Question: I'm a beginner in python and I'm having a problem in this program:
Here's the NodeList first:
'''
class Node:
def __init__(self,initdata):
self.data = initdata
self.next = None
def getData(self):
return self.data
def getNext(self):
return self.next
def setData(self,newdata):
self.data = newdata
def setNext(self,newnext):
self.next = newnext
'''
My problem is in this program: (The print)
'''
from NodeList import Node
class StackLL:
def __init__(self):
self.head = None
def pushSLL(self,item):
temp = Node(str(item))
temp.setNext(self.head)
self.head = temp
node = self.head
print(chr(0x2510)+(chr(0x0000)*(len(item)))+chr(0x250c))
while node!=None:
stackeditem = chr(0x2502)+node.data+chr(0x2502)
print(stackeditem)
node = node.next
print(chr(0x2514)+(chr(0x2500)*(len(item)-1))+chr(0x2518))
'''

Everytime I print, the lines just seems off. I tried to experiment using len() just to make it accurate, but everytime the item adds more characters it gets off again. Any help would be greatly appreciated. Thank you.
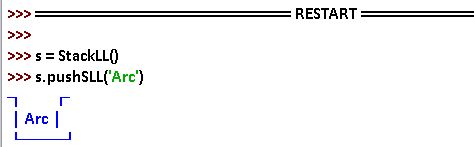
Answer: Use a monospace font as @Kable answered.
In addition to that, the last 'print' print 1 less 'chr(0x2500)'.
Some other notes:
- '|''chr(0x2502)'- 'pushSLL'-
---
'''
class StackLL:
def __init__(self):
self.head = None
def pushSLL(self, item):
temp = Node(str(item))
temp.setNext(self.head)
self.head = temp
def dump(self):
length = max(len(node.data) for node in self.allNodes()) if self.head else 0
print('+{}+'.format(' '*length))
for node in self.allNodes():
print('|{:<{}}|'.format(node.data, length))
print('+{}+'.format('-'*length))
def allNodes(self):
node = self.head
while node is not None:
yield node
node = node.next
s = StackLL()
s.pushSLL('Arc')
s.pushSLL('Circle')
s.pushSLL('Rect')
s.dump()
'''